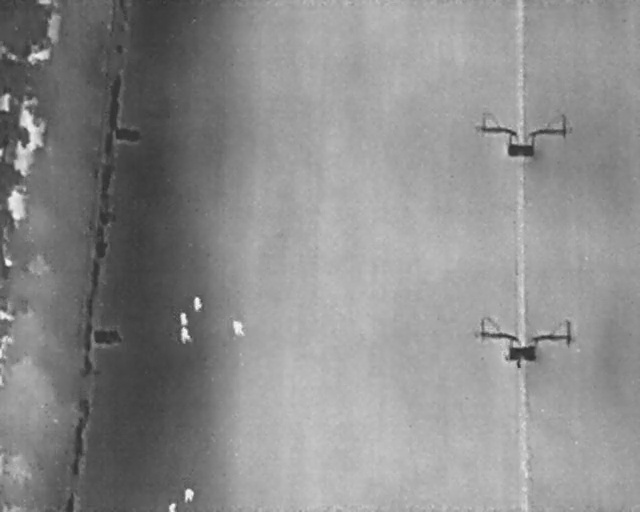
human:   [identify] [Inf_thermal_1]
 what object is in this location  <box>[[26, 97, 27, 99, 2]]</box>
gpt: <ref>1 small person at the bottom left</ref>

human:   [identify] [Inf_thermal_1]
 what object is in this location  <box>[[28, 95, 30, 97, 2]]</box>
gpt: <ref>1 medium person at the bottom left</ref>

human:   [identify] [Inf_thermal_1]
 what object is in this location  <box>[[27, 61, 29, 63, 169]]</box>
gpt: <ref>1 small person at the left</ref>